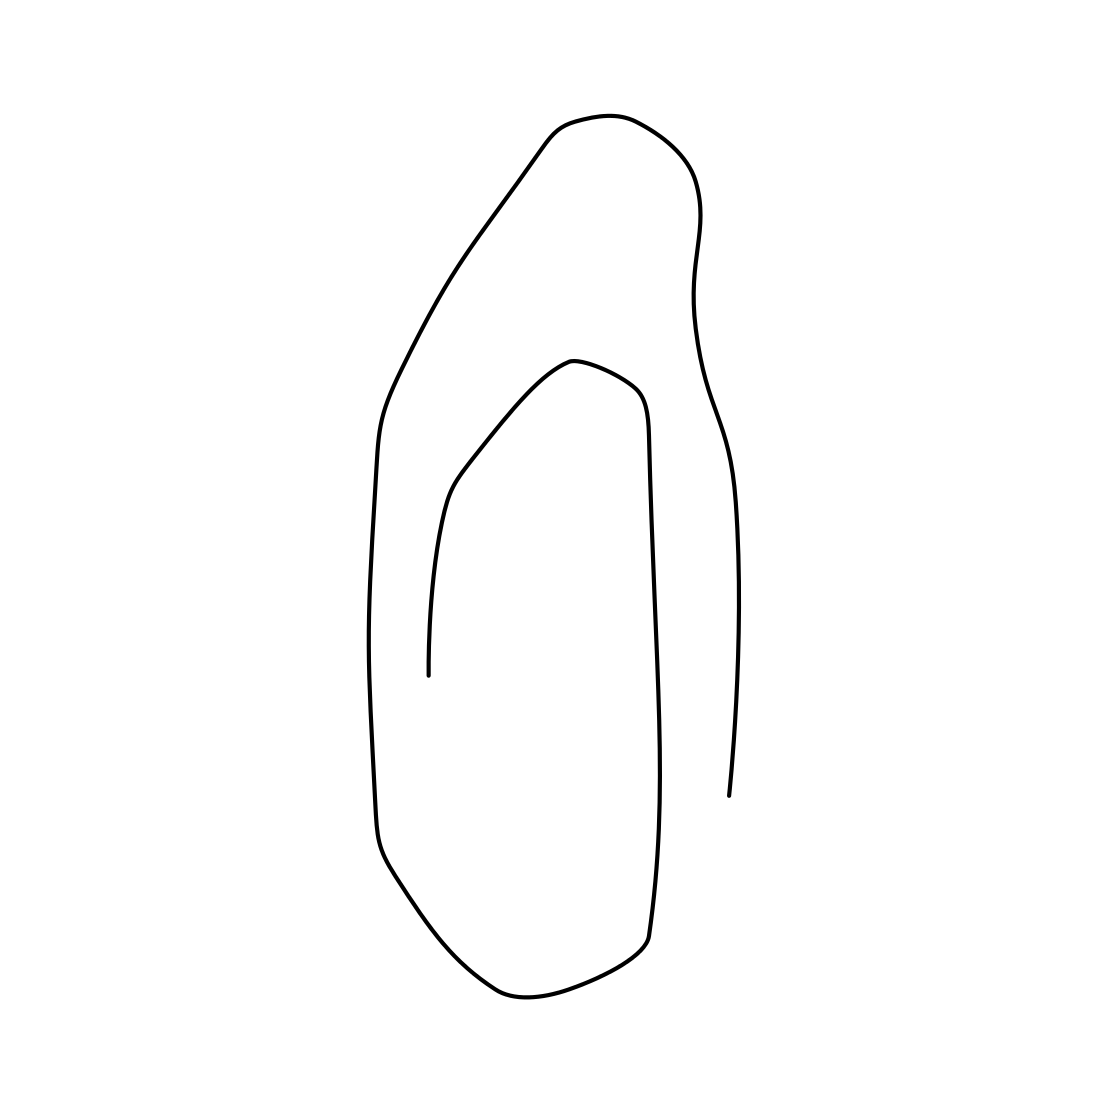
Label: paper clip